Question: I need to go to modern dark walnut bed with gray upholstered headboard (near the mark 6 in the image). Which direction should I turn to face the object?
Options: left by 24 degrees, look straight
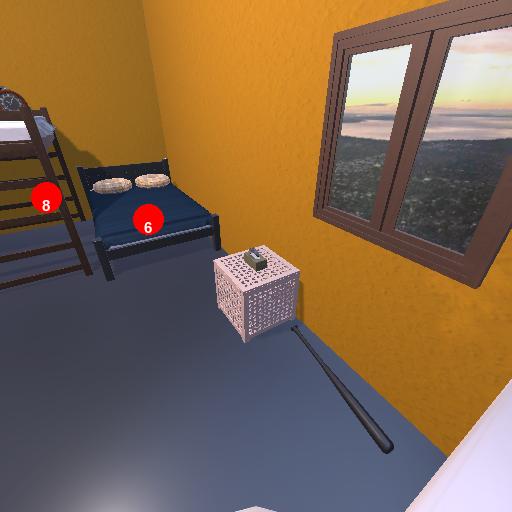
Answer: left by 24 degrees